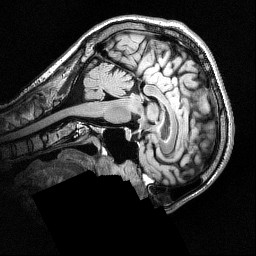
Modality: FLAIR
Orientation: sagittal
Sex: male
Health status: ill
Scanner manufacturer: siemens
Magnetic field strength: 3 T
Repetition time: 7 s
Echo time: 0.372 s